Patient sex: M
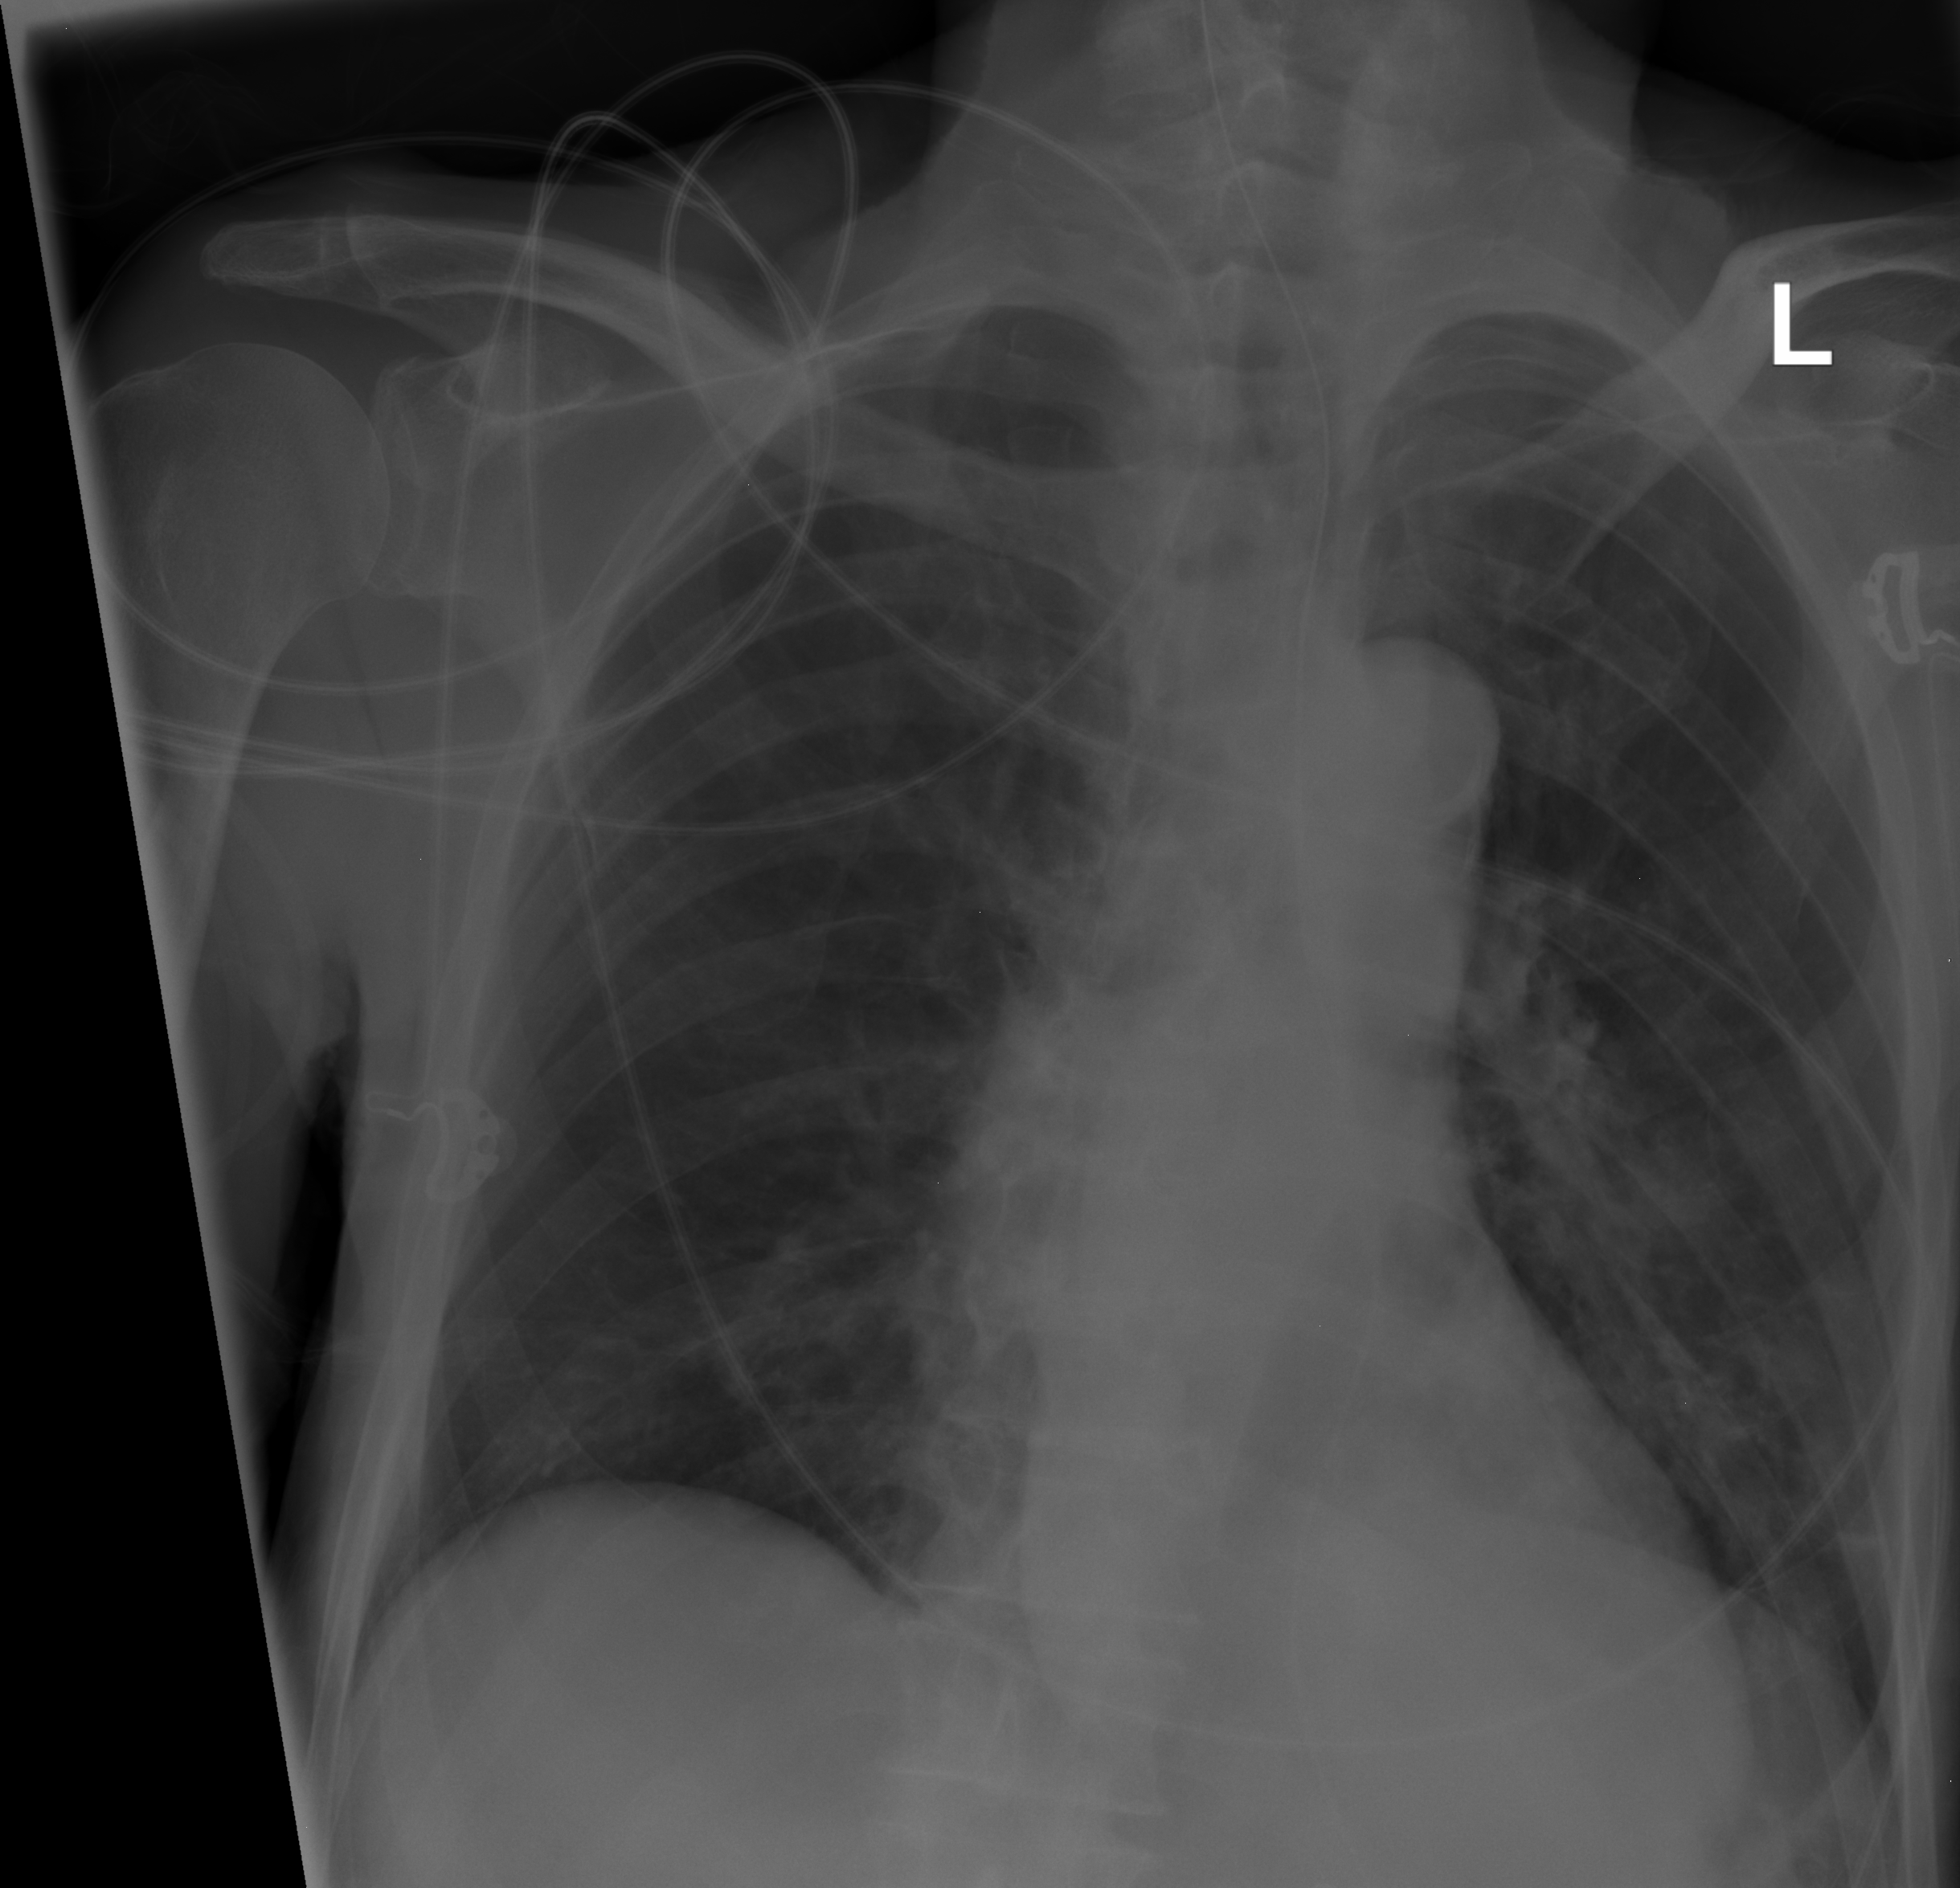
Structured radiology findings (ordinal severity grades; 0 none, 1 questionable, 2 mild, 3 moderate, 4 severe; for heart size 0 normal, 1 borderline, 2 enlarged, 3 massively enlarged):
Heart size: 0
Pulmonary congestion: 0
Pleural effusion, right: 0
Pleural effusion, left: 0
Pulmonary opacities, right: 2
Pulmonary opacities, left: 3
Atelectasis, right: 0
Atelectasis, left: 0